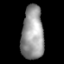
Tissue: lung
Cell type: Epithelial cells
Senescence score: 0.1729
Nuclear area (px): 1154
Mean DAPI intensity: 152.167